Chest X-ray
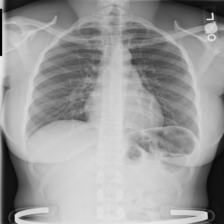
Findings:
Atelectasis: negative
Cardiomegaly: negative
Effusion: negative
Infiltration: negative
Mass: negative
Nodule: negative
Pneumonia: negative
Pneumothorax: negative
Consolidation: negative
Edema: negative
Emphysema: negative
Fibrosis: negative
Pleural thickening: negative
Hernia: negative